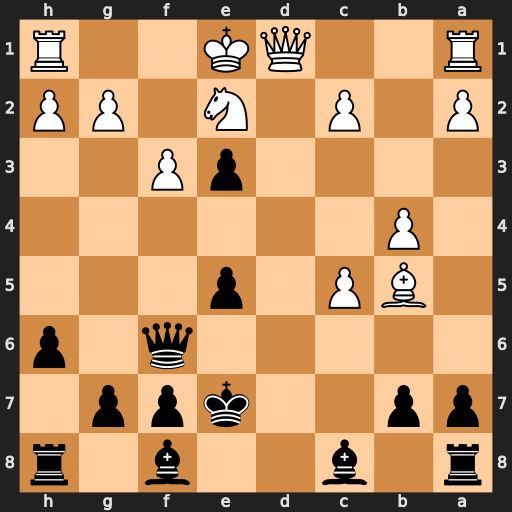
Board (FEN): r1b2b1r/pp2kpp1/5q1p/1BP1p3/1P6/4pP2/P1P1N1PP/R2QK2R
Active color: b
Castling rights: KQ
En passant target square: -
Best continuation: Qh4+ Ng3 Qxb4+